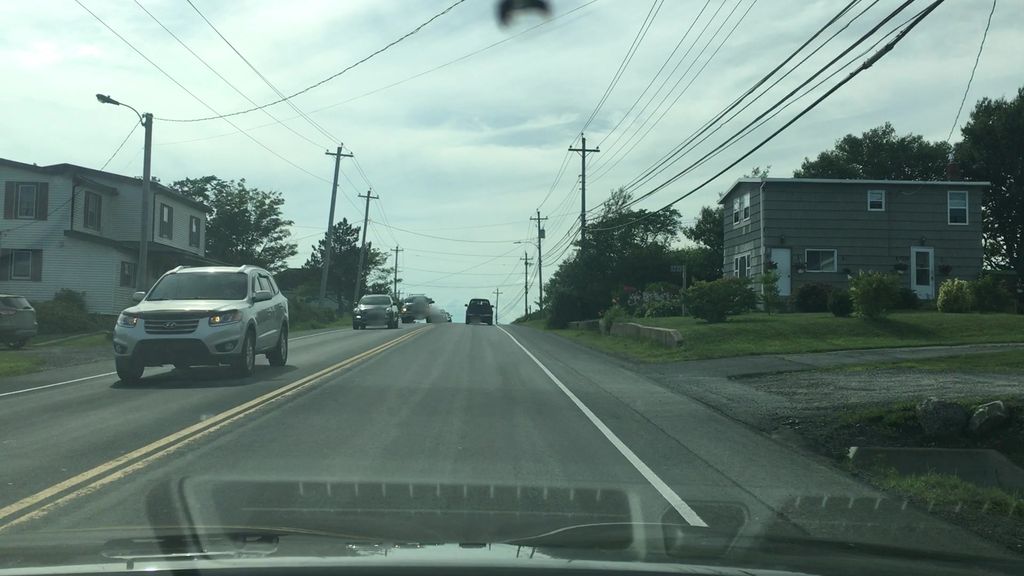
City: halifax